Field crop: tomato
Growth stage: 1
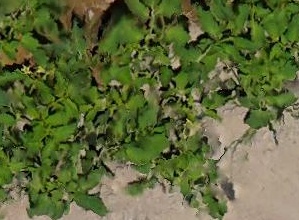
Species: tomato